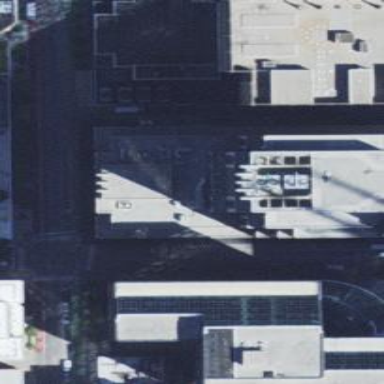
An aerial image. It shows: Commercial building.